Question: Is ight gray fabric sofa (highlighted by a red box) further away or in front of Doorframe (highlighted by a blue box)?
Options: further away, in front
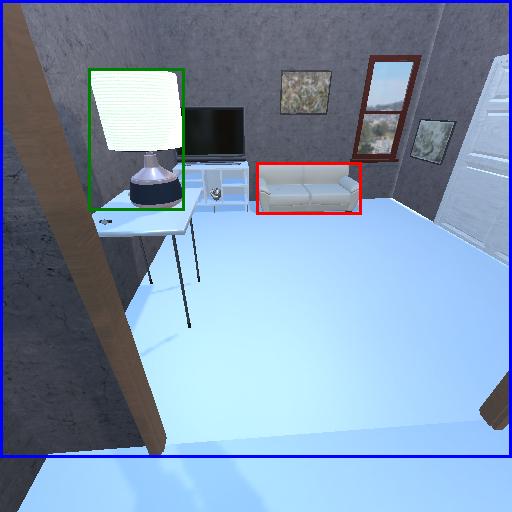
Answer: further away